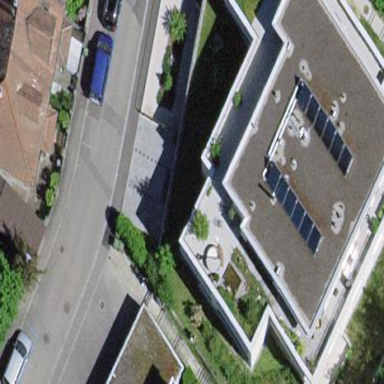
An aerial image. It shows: View of apartment building.